Question: I have the following issue, Im creating a windows 7 gadget, which uses Iframe to load content.I have full control on the contents of the Iframe, what I want to do is, call a function in the parent (windows 7 gadget html document), from within this Iframe, or even trigger a flyout from within the Iframe, when there is hover on a link or something.
Any help is greatly appreciated.
Thanks

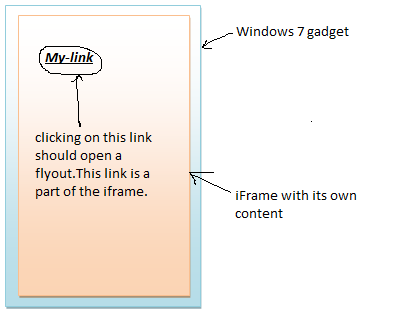
Answer: Although Windows Desktop Gadgets were initially said to be excluded from the restrictions of the <URL>, that is only true of XMLHttpRequests. If the '<iframe>' is pointing to a page on the www, then any communication between the framed page and the hosting gadget will be blocked. If this is the case then you be able to use the method of cross-domain communication that relies on changing the 'hash' of the topmost window. From inside the frame, you would do something like this:
'''
window.top.location.hash = "#ShowFlyout";
'''
Then, in the code for the gadget you'd have something like this:
'''
window.setInterval(function () {
if (window.location.hash == "#ShowFlyout") {
window.location.hash = "";
System.Gadget.Flyout.file = "flyout.htm";
System.Gadget.Flyout.show = true;
}
}, 100);
'''
I don't have my windows machine on hand to test it right now, but you could try it nonetheless.
If the iframe is pointing to a html document on the local machine, then you should be able to access the global 'System' variable as a member of the topmost window object -- which is the gadget -- like this:
'''
var System = window.top.System;
System.Gadget.Flyout.file = "some.htm";
System.Gadget.Flyout.show = true;
'''
Or, also assuming you have control over the content of the flyout, you could set an event handler on all links with jQuery (since you tagged it):
'''
$("a", iframe.contentWindow.document).click(function () {
System.Gadget.Flyout.file = this.href;
System.Gadget.Flyout.show = true;
});
'''